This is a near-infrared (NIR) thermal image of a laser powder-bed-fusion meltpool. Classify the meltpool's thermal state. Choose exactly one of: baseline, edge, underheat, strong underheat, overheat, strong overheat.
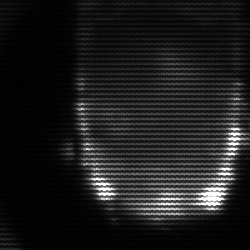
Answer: baseline